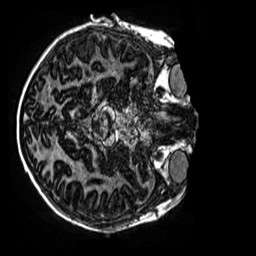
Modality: MP2RAGE
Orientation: axial
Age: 9
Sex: male
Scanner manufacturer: siemens
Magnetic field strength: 3 T
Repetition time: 4 s
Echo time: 0.00299 s